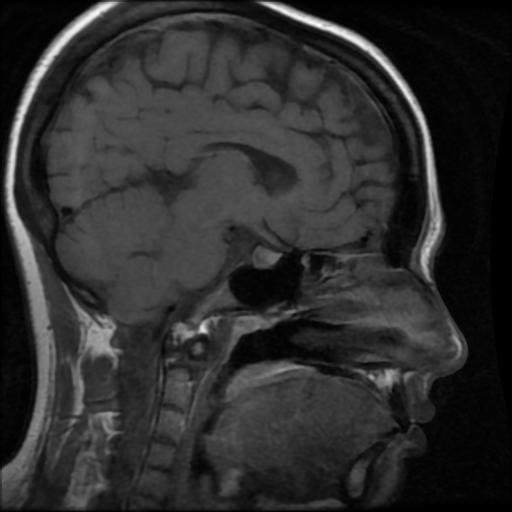
Label: pituitary